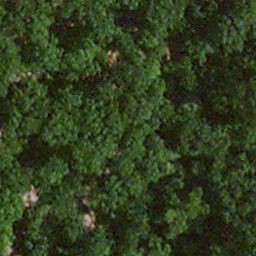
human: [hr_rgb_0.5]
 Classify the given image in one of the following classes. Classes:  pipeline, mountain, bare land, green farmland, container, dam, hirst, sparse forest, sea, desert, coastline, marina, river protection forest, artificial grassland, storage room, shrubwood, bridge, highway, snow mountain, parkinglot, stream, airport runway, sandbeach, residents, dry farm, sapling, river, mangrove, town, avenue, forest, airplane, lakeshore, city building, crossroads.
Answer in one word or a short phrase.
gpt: forest